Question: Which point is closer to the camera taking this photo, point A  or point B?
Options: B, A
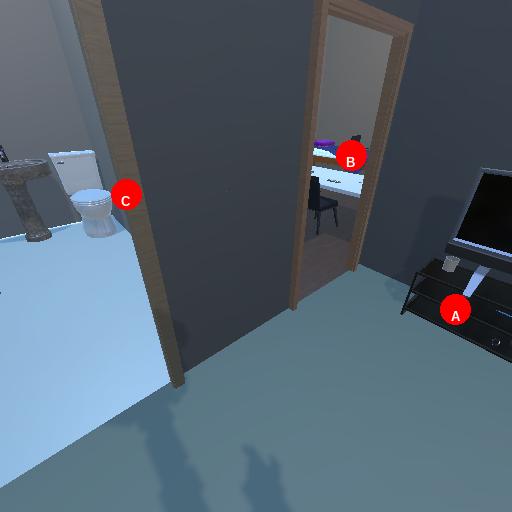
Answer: B